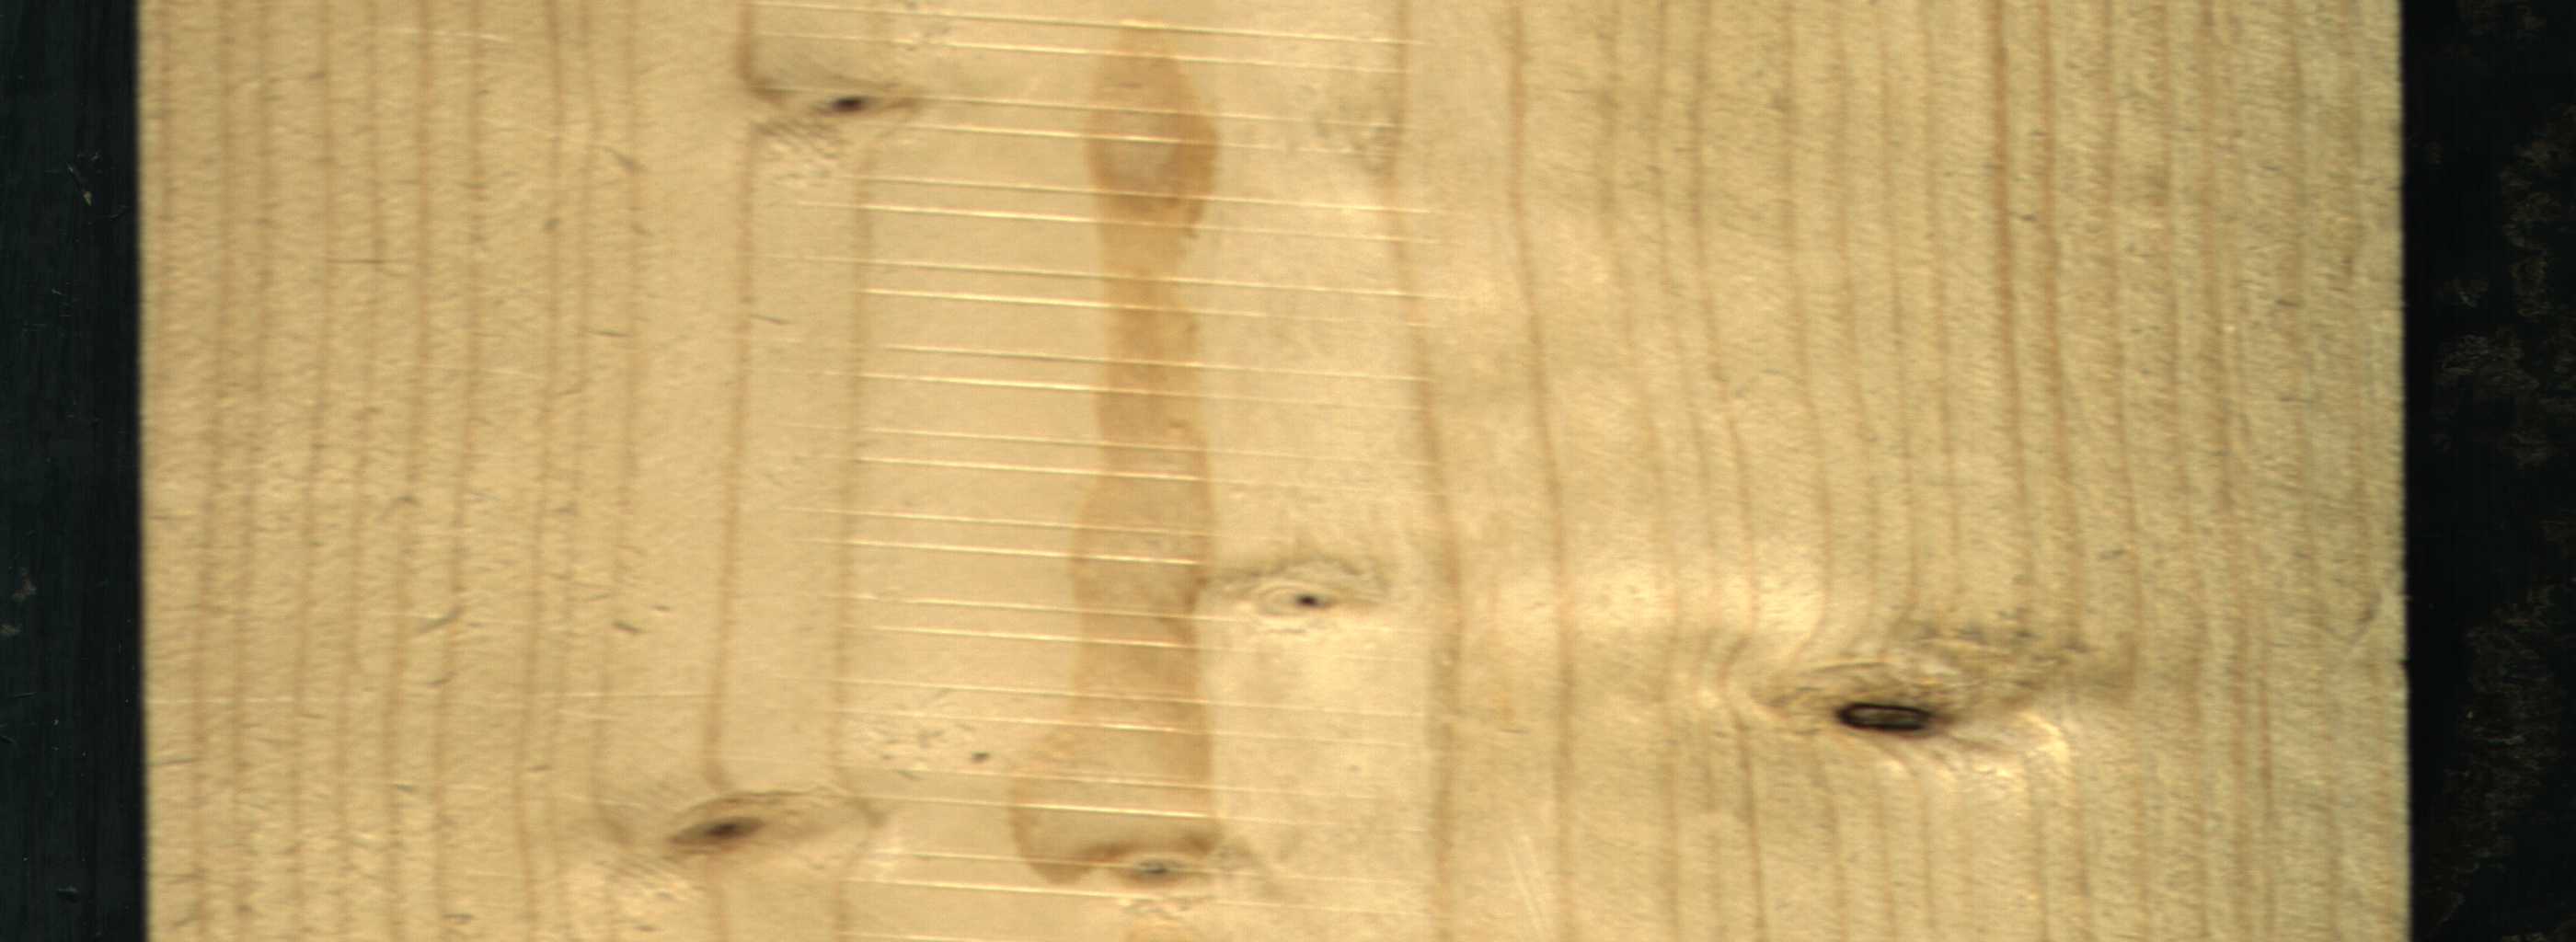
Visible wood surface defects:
Dead_Knot
Live_Knot
Live_Knot
Live_Knot